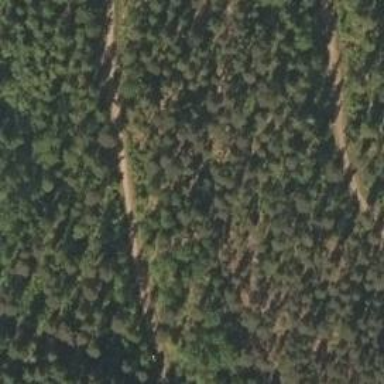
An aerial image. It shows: Natural cliff.